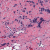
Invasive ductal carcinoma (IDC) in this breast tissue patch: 1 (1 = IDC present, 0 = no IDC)